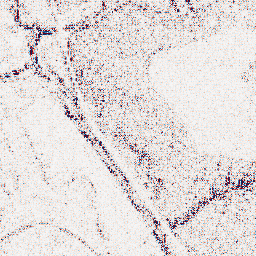
Category: wavelet
Decomposition family: wavelet_reverse_biorthogonal
Decomposition parameters: wavelet: rbio2.4
level: 1
Upsampling method: bspline
Upsampling parameters: scale: 4
Upsampling scale: 4